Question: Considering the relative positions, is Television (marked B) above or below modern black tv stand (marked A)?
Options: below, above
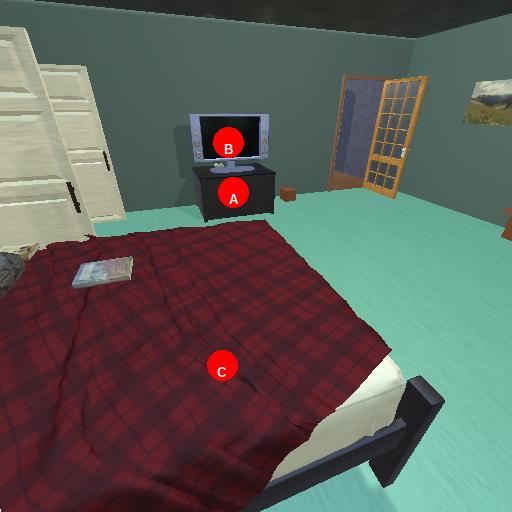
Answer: below